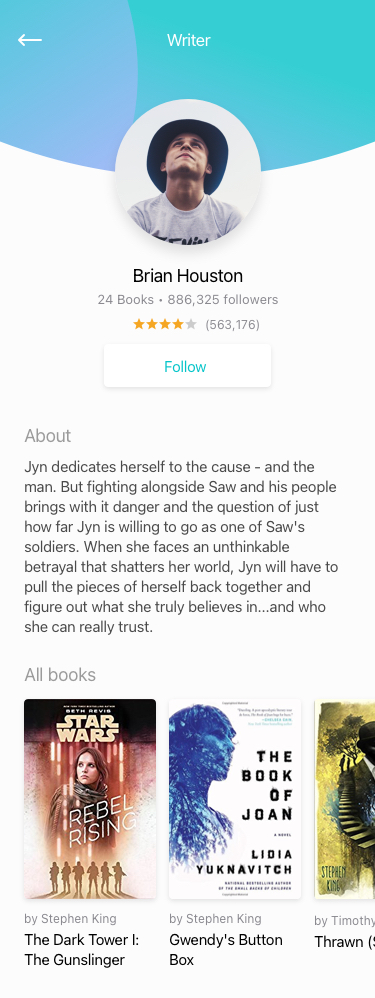
Text in this UI design:
Brian Houston
Follow
(563,176)
24 Books • 886,325 followers
All books
The Dark Tower I: The Gunslinger
by Stephen King
Gwendy's Button Box
by Stephen King
Thrawn (Star Wars)
by Timothy Zahn

Jyn dedicates herself to the cause - and the man. But fighting alongside Saw and his people brings with it danger and the question of just how far Jyn is willing to go as one of Saw's soldiers. When she faces an unthinkable betrayal that shatters her world, Jyn will have to pull the pieces of herself back together and figure out what she truly believes in...and who she can really trust.

About

Writer